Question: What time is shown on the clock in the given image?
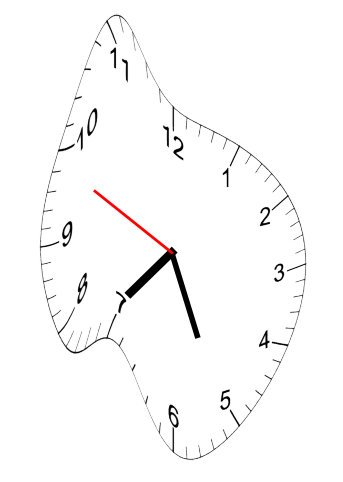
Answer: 07:25:49